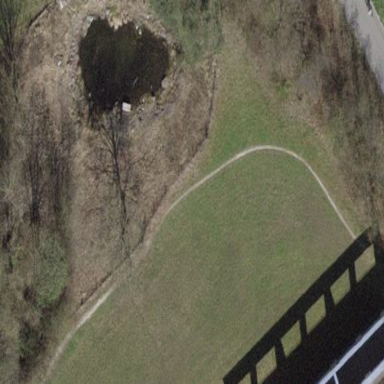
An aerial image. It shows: Pond with natural water.